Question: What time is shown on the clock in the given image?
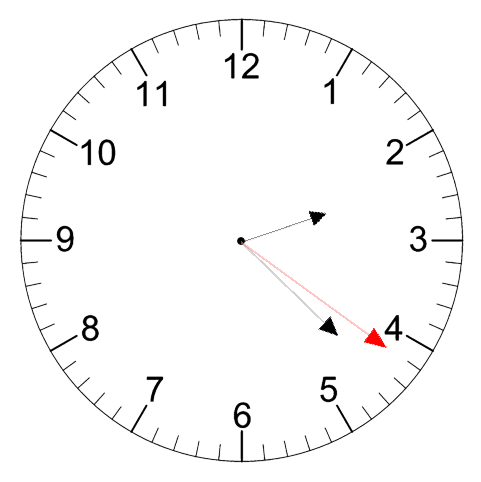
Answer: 02:22:21